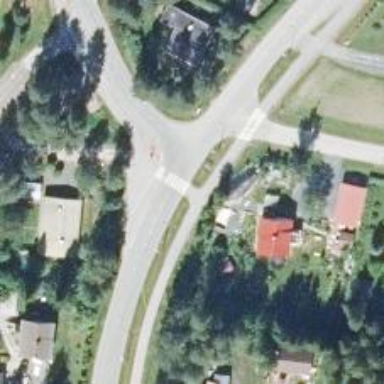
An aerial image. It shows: Cycleway.